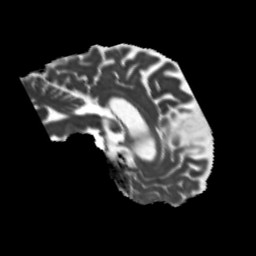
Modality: MD
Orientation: sagittal
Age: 52
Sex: male
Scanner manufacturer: siemens
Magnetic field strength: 3 T
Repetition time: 5.25 s
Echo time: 0.08 s